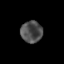
Tissue: skin
Cell type: Epithelial cells
Senescence score: 0.2052
Nuclear area (px): 454
Mean DAPI intensity: 78.764